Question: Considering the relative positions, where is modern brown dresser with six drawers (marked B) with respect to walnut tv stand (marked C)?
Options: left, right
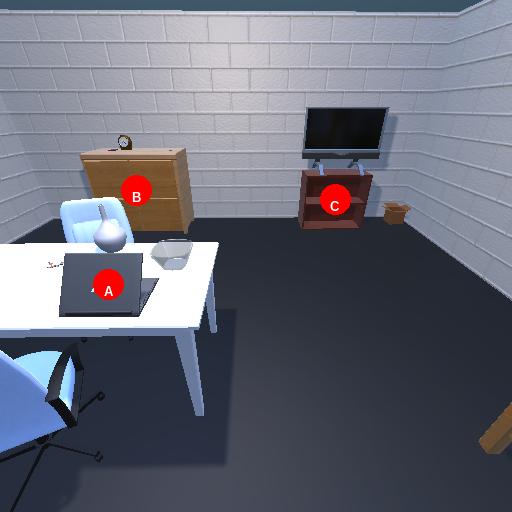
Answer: left